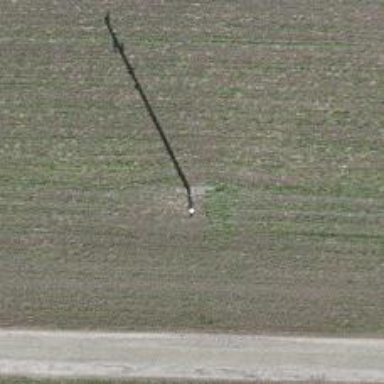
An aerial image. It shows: Power pole.